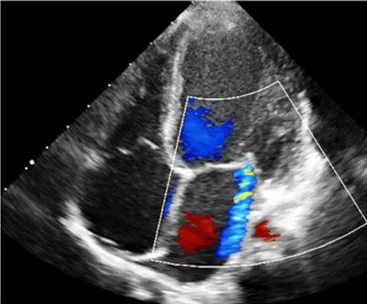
Echocardiography of patient #1 prior to treatment with ivabradine. (A) A moderate mitral regurgitation and a severely dilated left ventricle were observed on echocardiography.
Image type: radiology (ultrasound)